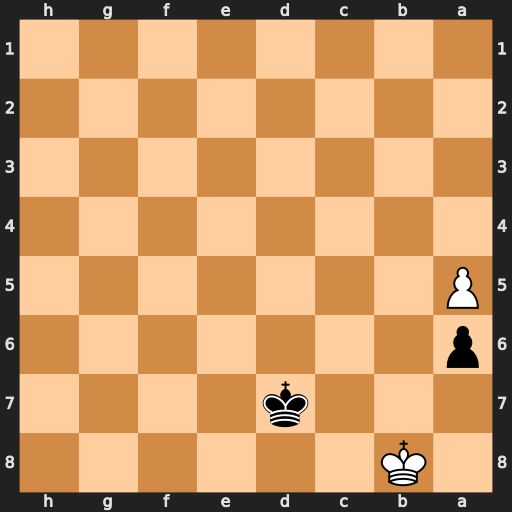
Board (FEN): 1K6/3k4/p7/P7/8/8/8/8
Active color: b
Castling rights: -
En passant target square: -
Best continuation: Kc6 Ka7 Kb5 Kb7 Kxa5 Kc6 Kb4